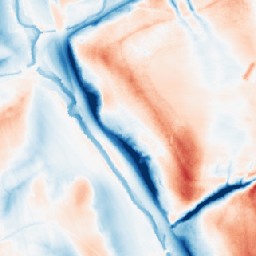
Category: classical
Decomposition family: gaussian_anisotropic
Decomposition parameters: sigma_x: 20
sigma_y: 5
Upsampling method: area
Upsampling parameters: scale: 8
Upsampling scale: 8